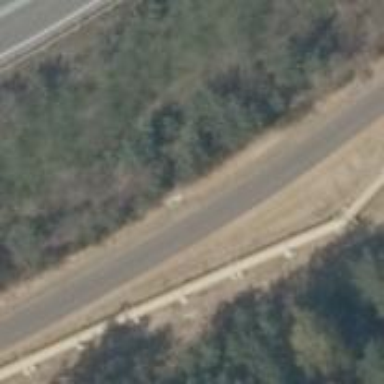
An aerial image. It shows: Asphalt cycleway.